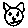
Label: cat